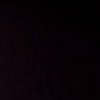
Label: space